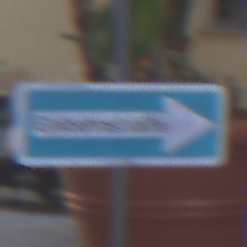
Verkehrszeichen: EinbahnstrasseRechtsweisend
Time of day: MorningAfternoon
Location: Outdoor (Urban)
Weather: PartlyCloudy
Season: NotSpecified
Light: Natural